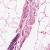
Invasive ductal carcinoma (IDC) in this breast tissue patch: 0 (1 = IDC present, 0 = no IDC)